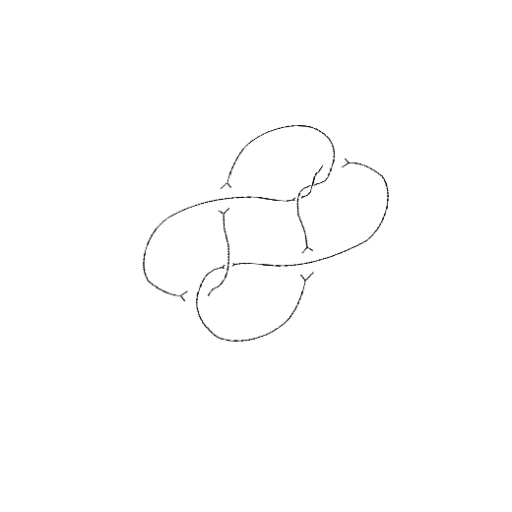
Crossing number: 7